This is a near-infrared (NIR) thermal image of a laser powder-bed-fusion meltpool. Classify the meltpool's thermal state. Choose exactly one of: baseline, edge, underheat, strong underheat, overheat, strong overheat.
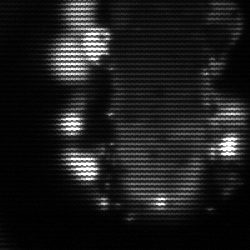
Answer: strong underheat